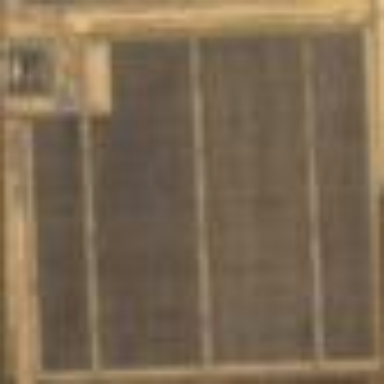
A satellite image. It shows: Fenced area with solar power plant inside.